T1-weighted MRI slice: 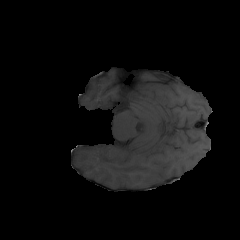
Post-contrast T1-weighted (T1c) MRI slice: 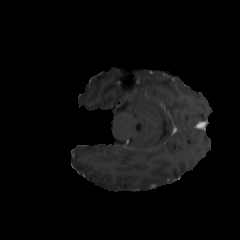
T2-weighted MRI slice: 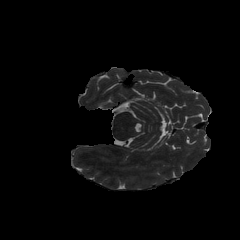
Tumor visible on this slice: no